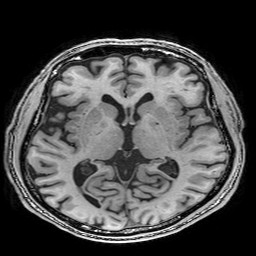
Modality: T1w
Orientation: coronal
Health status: healthy
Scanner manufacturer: philips
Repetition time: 0.007579 s
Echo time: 0.00351 s